【题型】选择题　【知识点】立体几何　【难度】easy
萤石是非常漂亮的一种矿物，其原石往往呈现正八面体形状.在如图所示的正八面体$EABCDF$中，$EA$与平面$ABCD$所成的角为（ ）

\noindent A. $45^\circ$ \qquad B. $30^\circ$ \qquad C. $60^\circ$ \qquad D. $75^\circ$
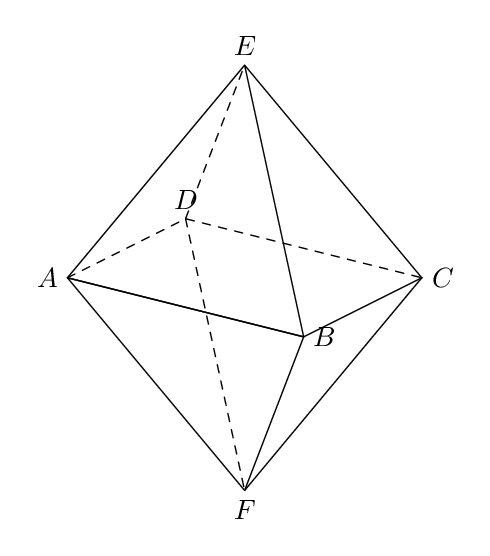
【解答】
\noindent 【答案】A

\vspace{5pt}
\noindent 【分析】根据正八面体的结构特征和线面角的定义求解即可

\vspace{5pt}
\noindent 【详解】设正八面体的棱长为$a$，

\noindent 由题意得四棱锥$E-ABCD$和$F-ABCD$均为正四棱锥，

\noindent 连接$AC$与$EF$的交点为正方形$ABCD$的中心，

\noindent 则$EF \perp$平面$ABCD$，即$\angle EAC$为直线$EA$与平面$ABCD$所成的角，

\noindent 又$EA=EC=a$，$AC^2=BA^2+BC^2=2a^2$，

\noindent 即$AC^2=EA^2+EC^2$，则$\angle AEC=90^\circ$，

\noindent 所以$\angle EAC=45^\circ$，

\noindent 故选：A

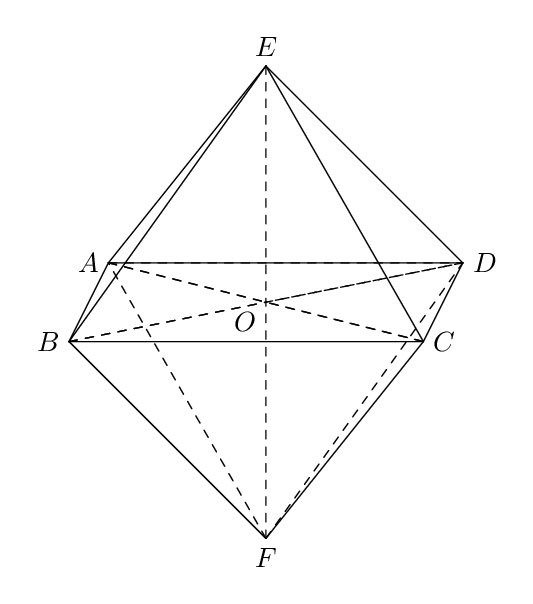